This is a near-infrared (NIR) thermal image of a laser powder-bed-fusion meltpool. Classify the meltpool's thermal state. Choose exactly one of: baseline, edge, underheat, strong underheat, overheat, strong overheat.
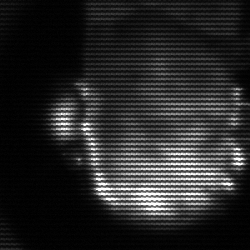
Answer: baseline